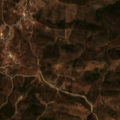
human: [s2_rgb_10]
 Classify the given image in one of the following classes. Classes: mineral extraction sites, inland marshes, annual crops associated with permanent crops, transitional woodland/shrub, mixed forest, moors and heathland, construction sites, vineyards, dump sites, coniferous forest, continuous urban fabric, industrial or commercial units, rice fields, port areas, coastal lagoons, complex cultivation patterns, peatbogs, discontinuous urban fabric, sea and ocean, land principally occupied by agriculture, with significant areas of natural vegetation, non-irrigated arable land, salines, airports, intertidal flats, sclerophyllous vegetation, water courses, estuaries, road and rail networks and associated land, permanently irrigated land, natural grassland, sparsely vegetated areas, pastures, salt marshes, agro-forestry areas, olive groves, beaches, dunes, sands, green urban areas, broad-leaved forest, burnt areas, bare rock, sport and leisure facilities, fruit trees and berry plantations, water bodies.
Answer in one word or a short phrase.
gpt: land principally occupied by agriculture, with significant areas of natural vegetation, broad-leaved forest, transitional woodland/shrub